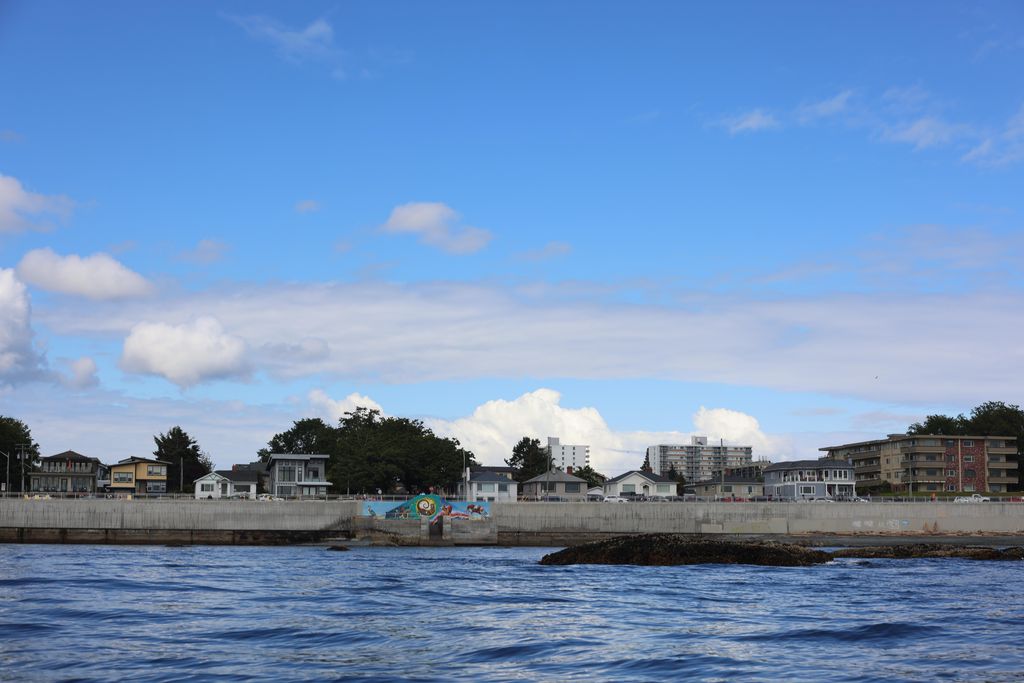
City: victoria